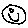
Label: smiley face